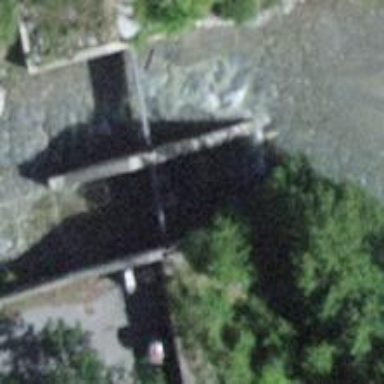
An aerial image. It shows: Weir in waterway.